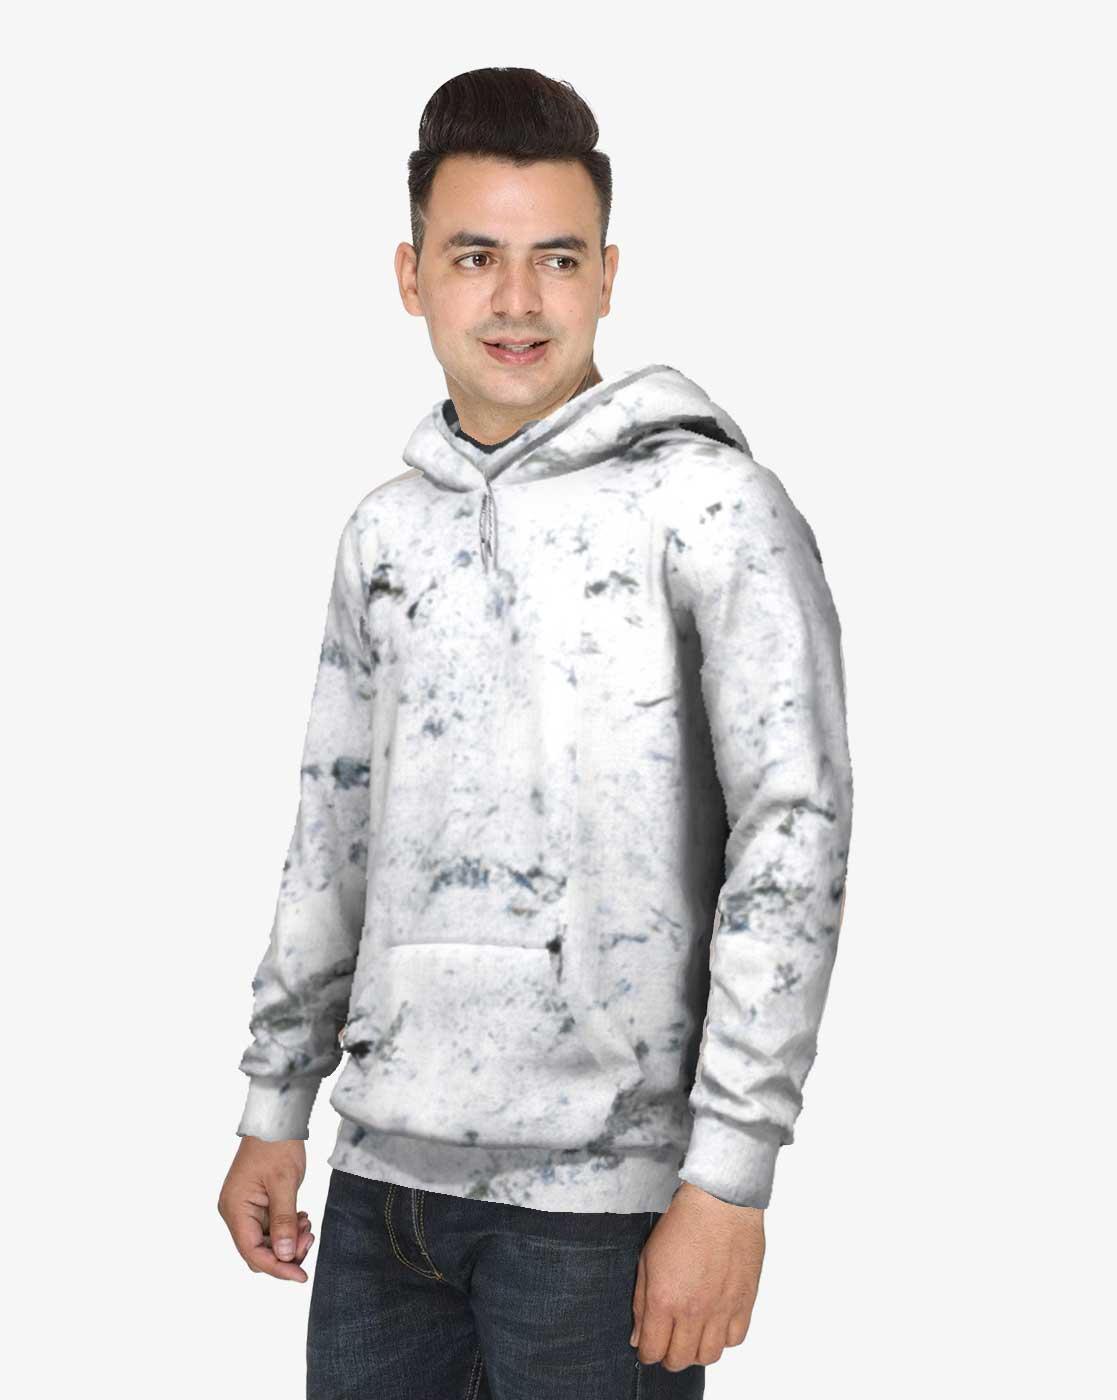
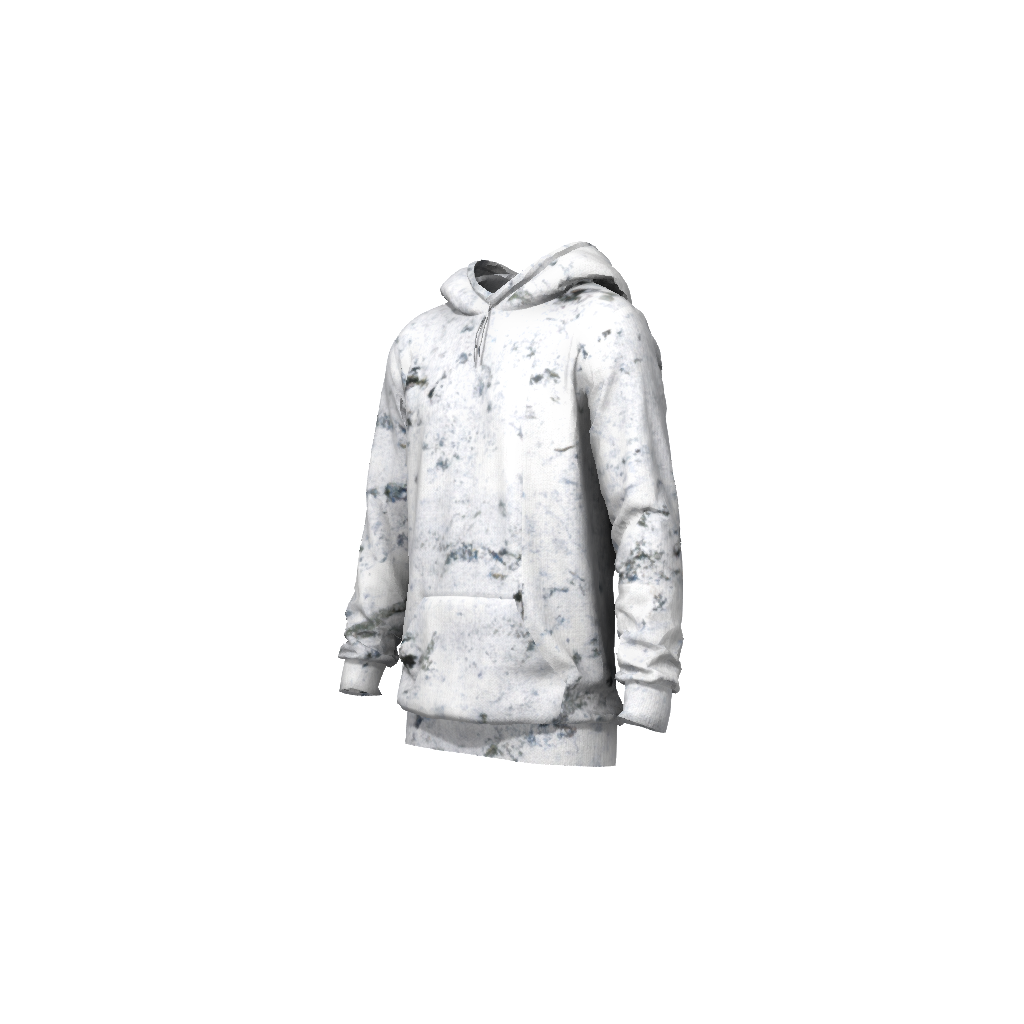
Clothing description: grey marble all over hooded sweatshirt